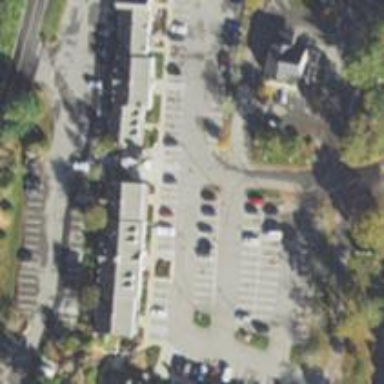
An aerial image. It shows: Parking space is available.